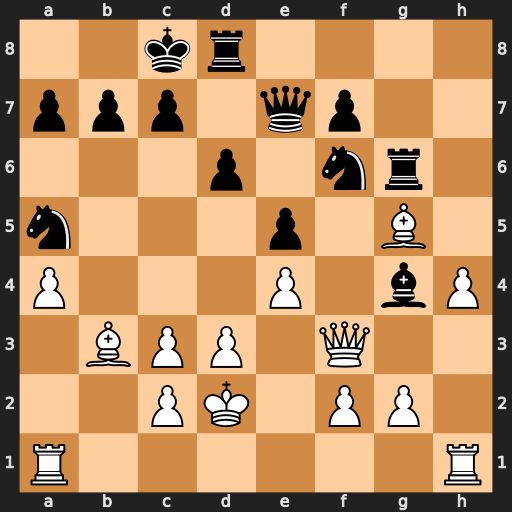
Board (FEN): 2kr4/ppp1qp2/3p1nr1/n3p1B1/P3P1bP/1BPP1Q2/2PK1PP1/R6R
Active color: w
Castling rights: -
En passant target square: -
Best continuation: Qxg4+ Nxg4 Bxe7 Nxb3+ cxb3